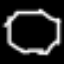
Label: octagon